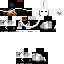
A male human skin with medium skin, wearing brown long hair dressed in a blue hoodie and black pants, featuring a closed mouth.